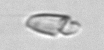
Label: Katodinium_or_Torodinium